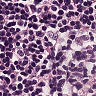
Metastatic tissue present: no